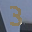
Label: 3